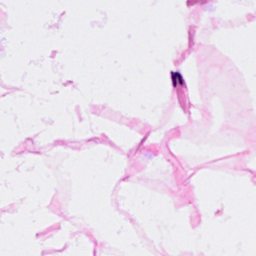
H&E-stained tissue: Breast